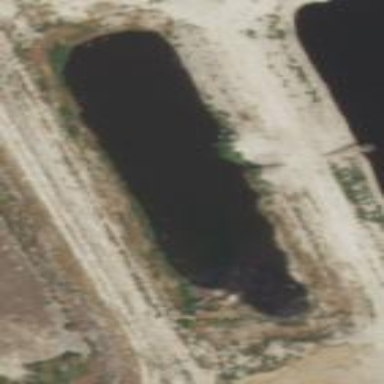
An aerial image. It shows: Sewage reservoir.